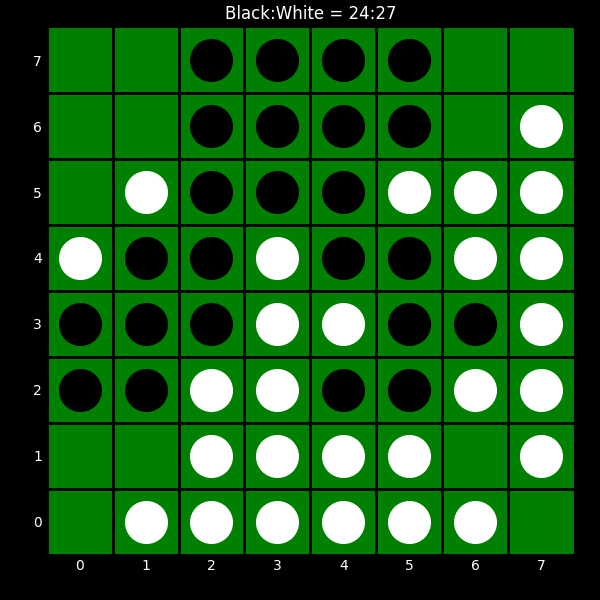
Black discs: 24
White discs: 27